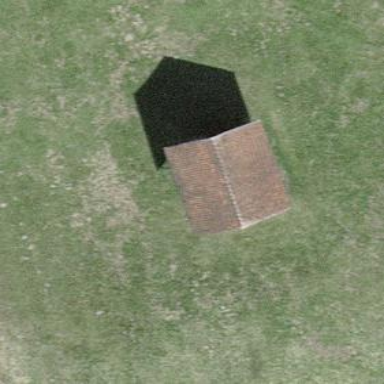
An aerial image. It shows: Rural barn.